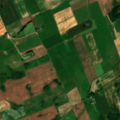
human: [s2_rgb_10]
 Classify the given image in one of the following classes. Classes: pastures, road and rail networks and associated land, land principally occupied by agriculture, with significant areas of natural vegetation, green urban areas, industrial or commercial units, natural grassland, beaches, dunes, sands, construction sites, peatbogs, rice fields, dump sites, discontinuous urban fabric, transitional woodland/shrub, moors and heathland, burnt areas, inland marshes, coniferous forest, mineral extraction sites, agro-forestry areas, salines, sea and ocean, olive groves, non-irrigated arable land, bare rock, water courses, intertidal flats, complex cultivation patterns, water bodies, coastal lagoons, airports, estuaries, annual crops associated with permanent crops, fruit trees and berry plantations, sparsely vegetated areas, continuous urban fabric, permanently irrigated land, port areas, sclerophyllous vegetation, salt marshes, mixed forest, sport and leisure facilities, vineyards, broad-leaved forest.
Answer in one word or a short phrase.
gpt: non-irrigated arable land, complex cultivation patterns, land principally occupied by agriculture, with significant areas of natural vegetation